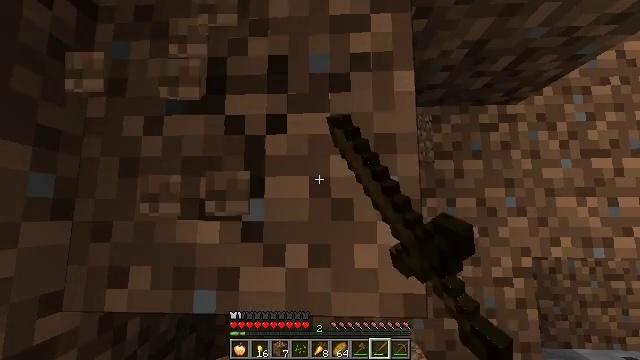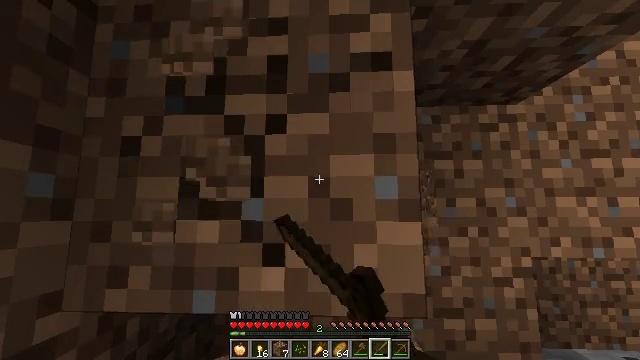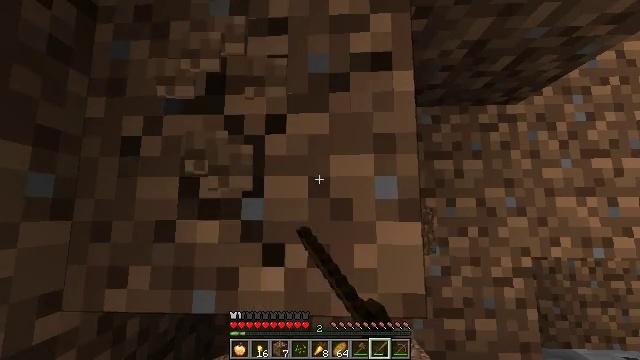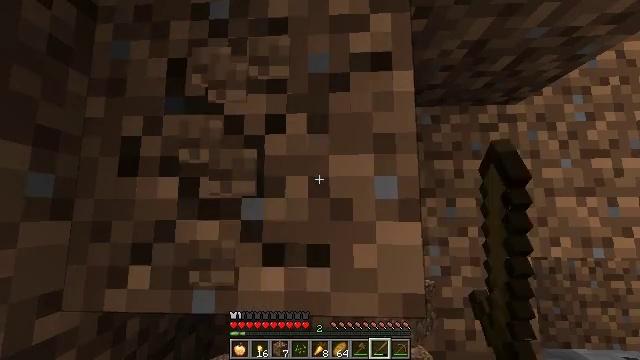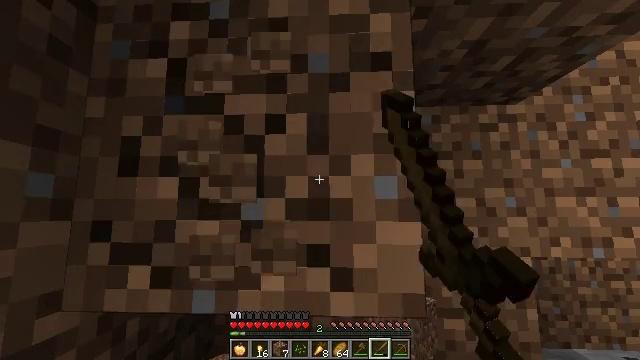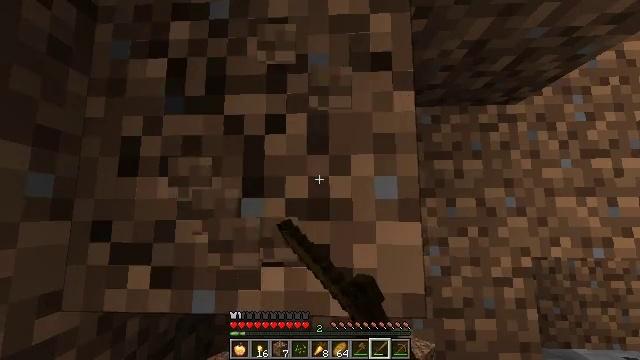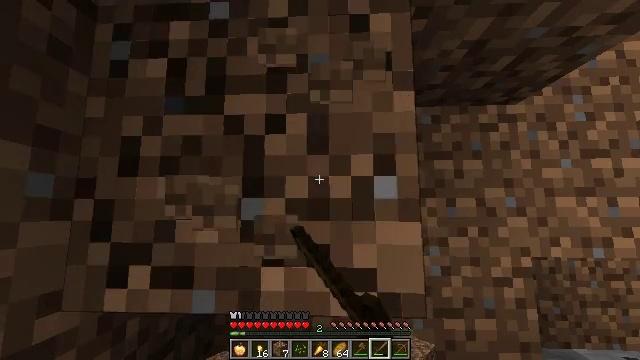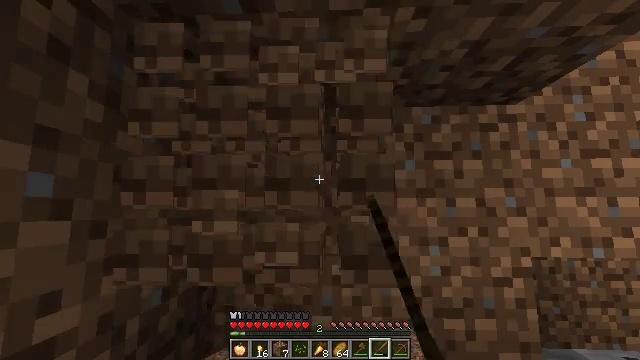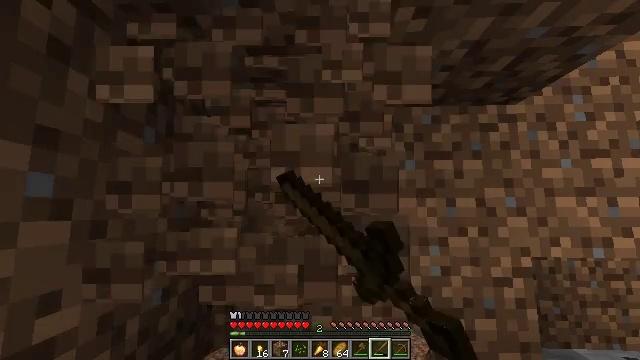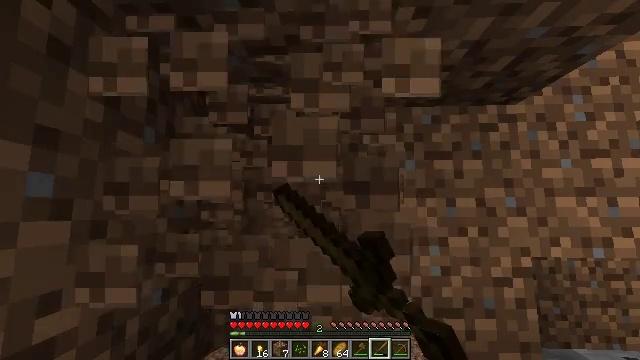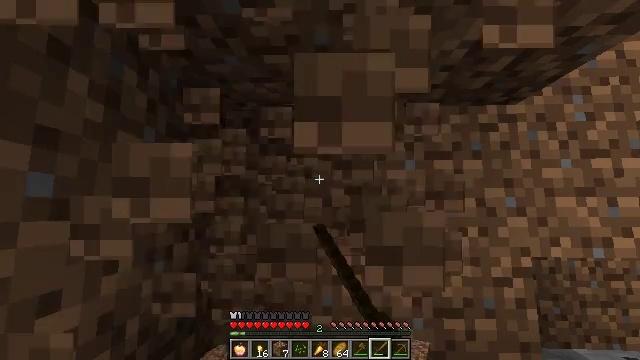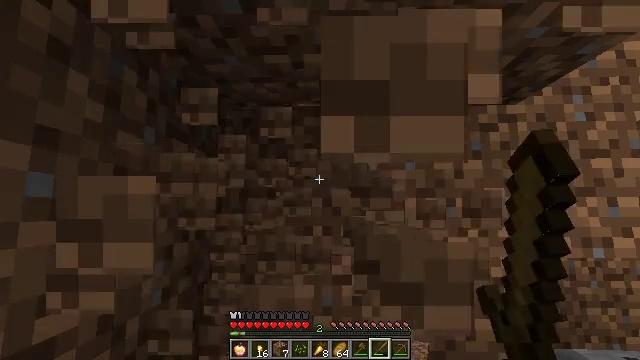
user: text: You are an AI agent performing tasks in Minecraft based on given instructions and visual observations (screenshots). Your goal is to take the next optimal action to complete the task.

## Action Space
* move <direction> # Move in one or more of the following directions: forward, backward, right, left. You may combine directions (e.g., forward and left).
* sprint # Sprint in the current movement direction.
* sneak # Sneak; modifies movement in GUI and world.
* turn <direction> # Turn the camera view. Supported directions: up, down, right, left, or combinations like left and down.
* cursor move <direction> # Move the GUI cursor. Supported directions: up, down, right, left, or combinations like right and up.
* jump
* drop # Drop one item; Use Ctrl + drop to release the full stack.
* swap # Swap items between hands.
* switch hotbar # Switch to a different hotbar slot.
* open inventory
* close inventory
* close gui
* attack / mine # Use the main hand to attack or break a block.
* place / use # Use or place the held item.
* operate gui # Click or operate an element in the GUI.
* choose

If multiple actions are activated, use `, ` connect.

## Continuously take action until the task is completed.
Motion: motion action
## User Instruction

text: Mine dirt from the ground.
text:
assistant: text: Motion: sneak, attack / mine
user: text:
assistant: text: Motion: sneak, attack / mine
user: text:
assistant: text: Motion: sneak, attack / mine
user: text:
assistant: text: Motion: sneak, attack / mine
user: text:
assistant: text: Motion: sneak, attack / mine
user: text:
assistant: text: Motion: sneak, attack / mine
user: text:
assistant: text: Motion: sneak, attack / mine
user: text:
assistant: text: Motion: sneak, attack / mine
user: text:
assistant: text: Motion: sneak, attack / mine
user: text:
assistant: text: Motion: sneak, attack / mine
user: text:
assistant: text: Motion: sneak, attack / mine
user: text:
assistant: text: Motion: sneak, attack / mine